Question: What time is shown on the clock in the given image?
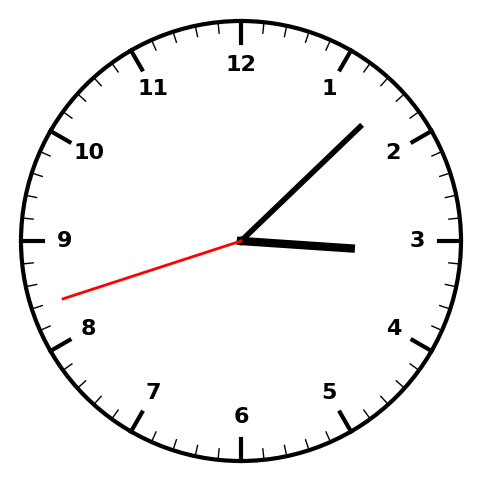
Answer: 03:07:42